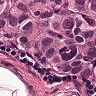
Metastatic tissue present: yes